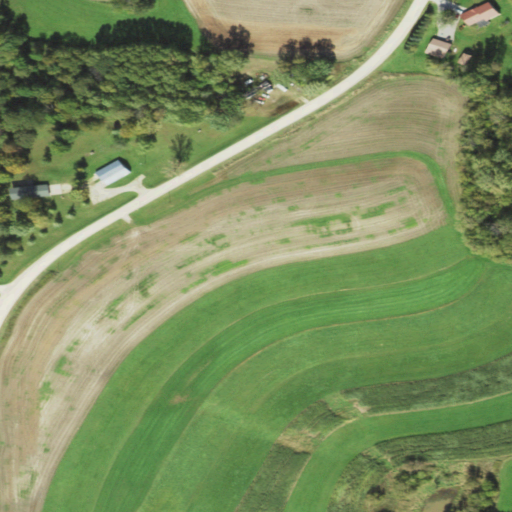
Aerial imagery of ridge(s) in Minnesota named Pleasant Ridge containing pasture, grassland, cultivated crops, deciduous forest, open development, low intensity development, and mixed forest